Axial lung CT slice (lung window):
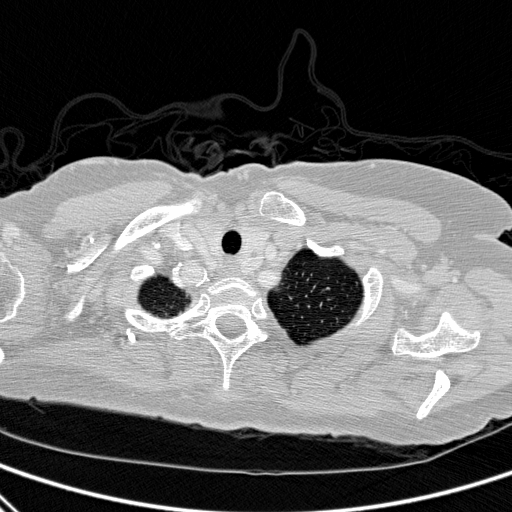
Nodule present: no